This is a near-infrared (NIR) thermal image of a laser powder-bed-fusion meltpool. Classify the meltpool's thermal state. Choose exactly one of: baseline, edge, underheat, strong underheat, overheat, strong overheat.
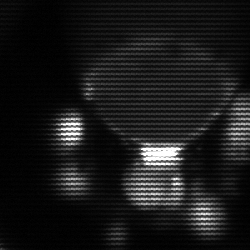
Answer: edge